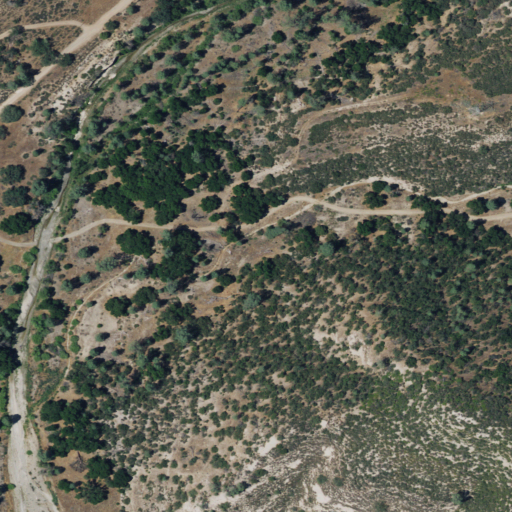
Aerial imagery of valley in California named Buzzard Canyon containing shrub, mixed forest, open development, woody wetlands, low intensity development, and herbaceous wetlands